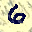
Label: 6